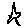
Label: star